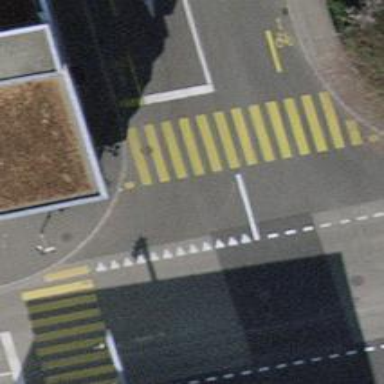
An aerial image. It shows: Crossing with traffic signals.